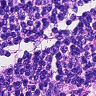
Metastatic tissue present: no